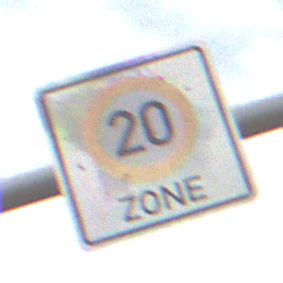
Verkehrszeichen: BeginnZone20
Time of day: Midday
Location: Outdoor (Nature)
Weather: PartlyCloudy
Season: NotSpecified
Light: Natural